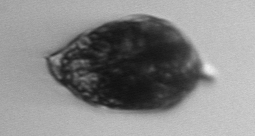
Label: Prorocentrum_micans